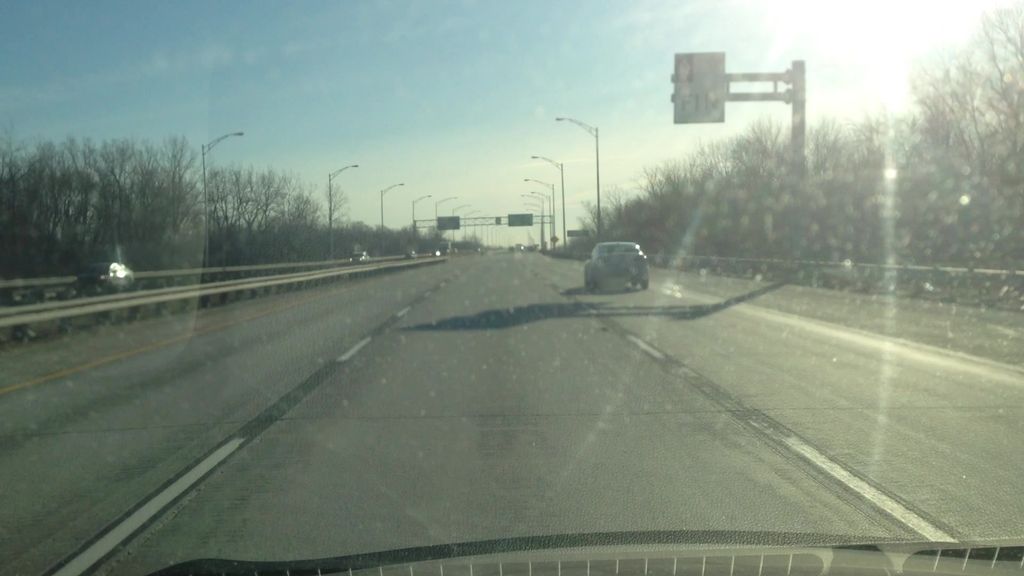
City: montreal